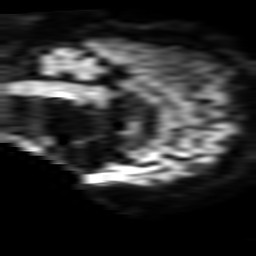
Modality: TRACE
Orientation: sagittal
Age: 80
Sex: male
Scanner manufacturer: philips
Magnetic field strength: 3 T
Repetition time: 3.076 s
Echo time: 0.076 s